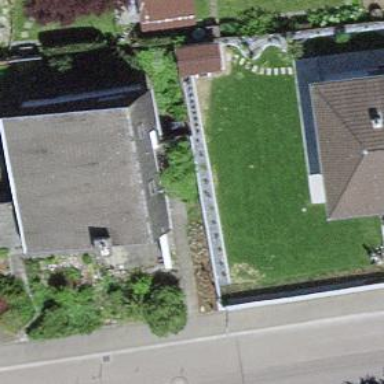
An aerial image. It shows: Residential building with saltbox roof shape.